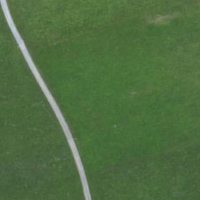
EUNIS habitat code: 24
Species observed at this site:
Campanula trachelium